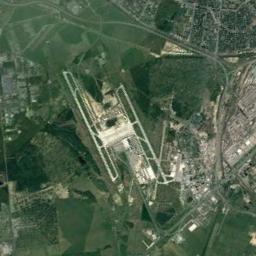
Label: airport